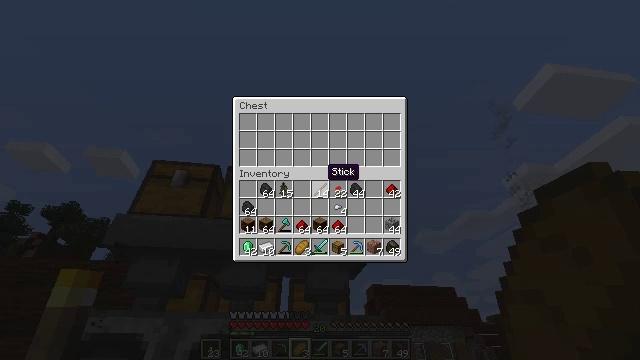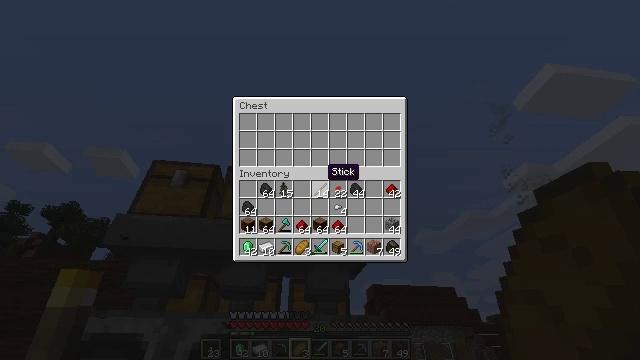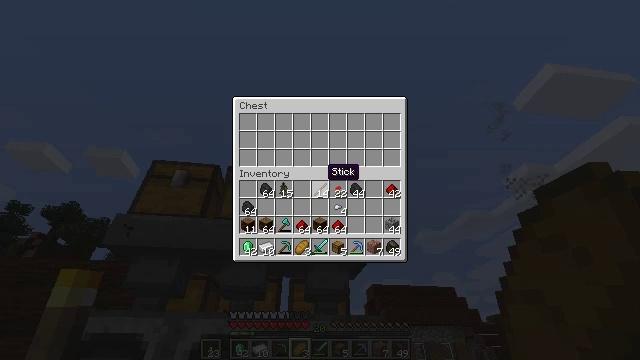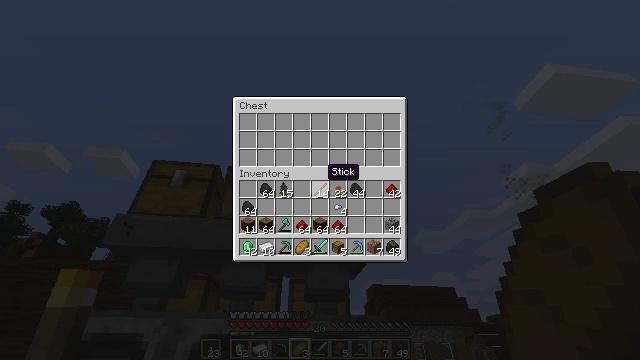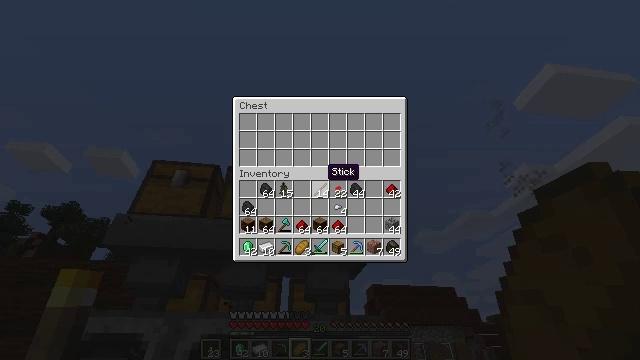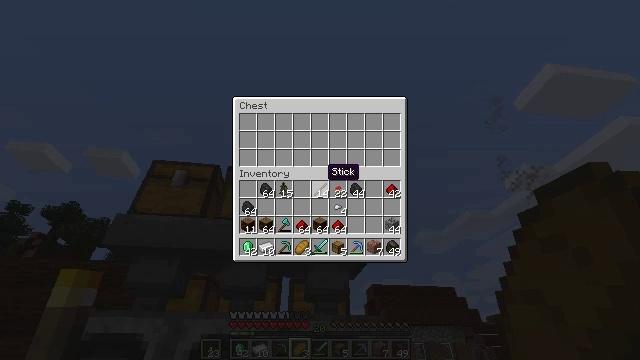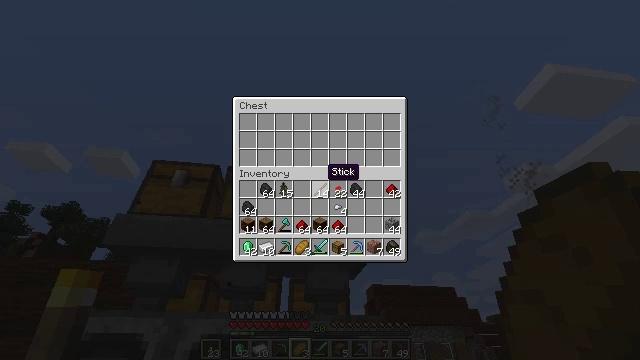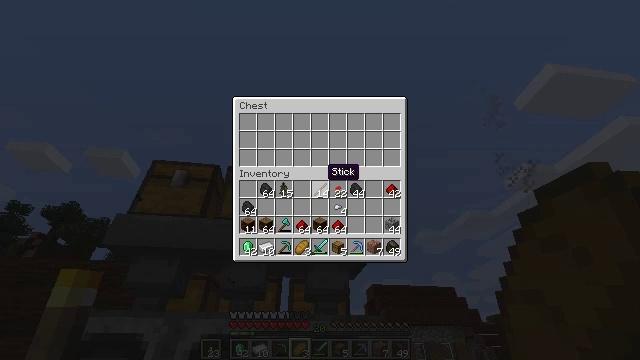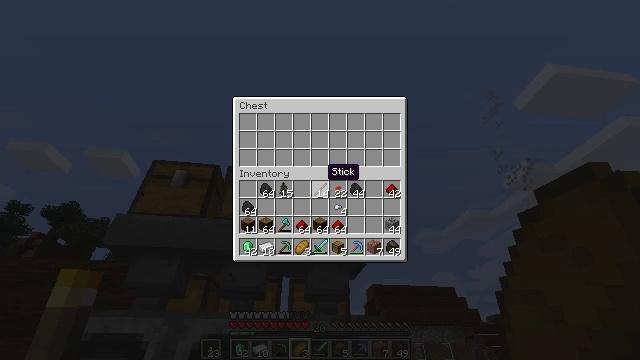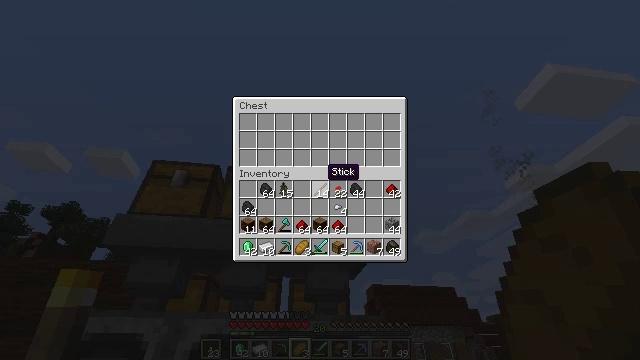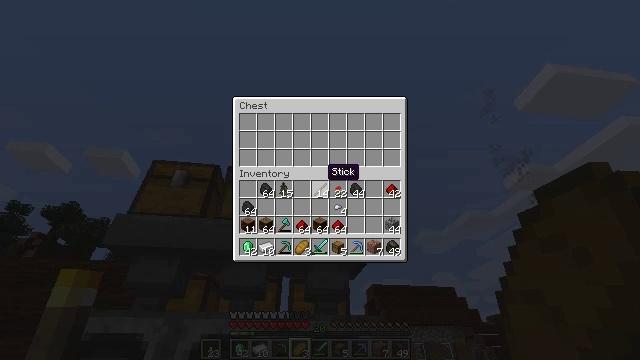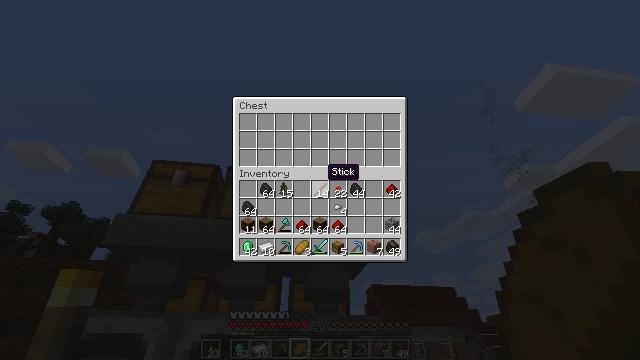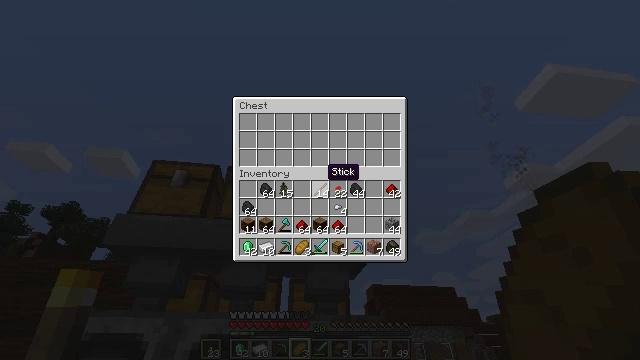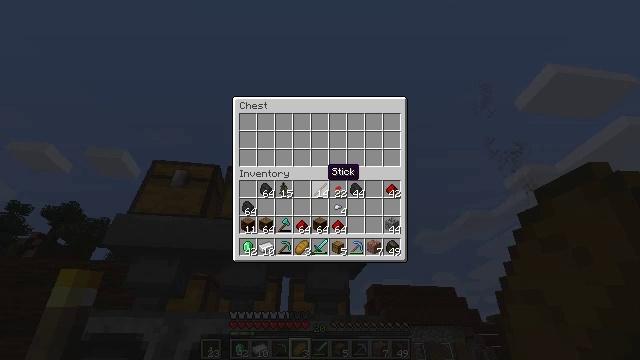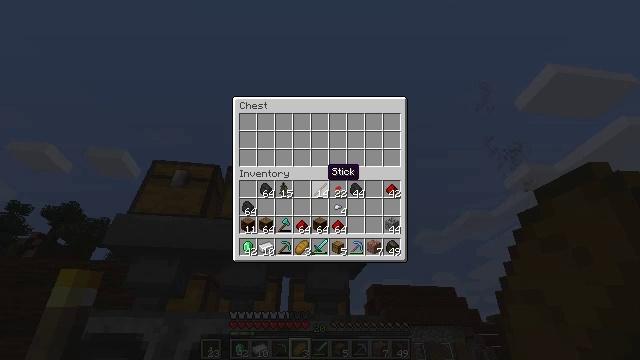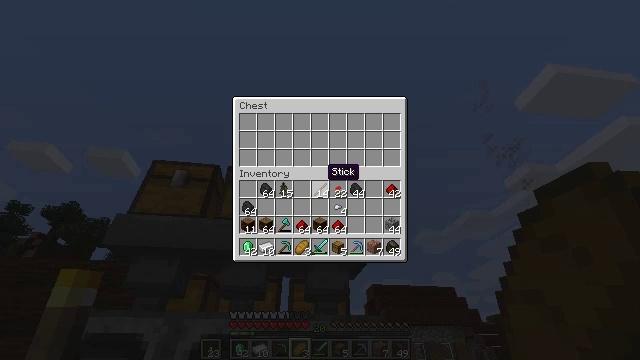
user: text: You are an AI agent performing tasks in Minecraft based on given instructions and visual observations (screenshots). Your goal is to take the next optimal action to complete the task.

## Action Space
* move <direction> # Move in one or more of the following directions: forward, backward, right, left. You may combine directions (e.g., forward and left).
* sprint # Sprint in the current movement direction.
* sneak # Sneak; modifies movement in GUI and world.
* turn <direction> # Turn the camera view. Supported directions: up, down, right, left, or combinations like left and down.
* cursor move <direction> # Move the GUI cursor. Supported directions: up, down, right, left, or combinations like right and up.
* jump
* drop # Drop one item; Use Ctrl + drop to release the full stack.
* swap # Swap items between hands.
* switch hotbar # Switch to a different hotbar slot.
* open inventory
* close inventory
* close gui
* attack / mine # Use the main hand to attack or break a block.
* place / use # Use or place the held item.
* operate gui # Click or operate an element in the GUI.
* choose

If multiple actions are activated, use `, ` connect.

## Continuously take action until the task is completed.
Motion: motion action
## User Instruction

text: Interact with the crafting table to obtain an emerald.
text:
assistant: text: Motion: no_op
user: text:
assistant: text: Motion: no_op
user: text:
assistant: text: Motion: no_op
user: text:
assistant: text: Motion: no_op
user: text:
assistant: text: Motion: no_op
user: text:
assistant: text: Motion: no_op
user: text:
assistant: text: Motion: no_op
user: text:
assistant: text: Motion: no_op
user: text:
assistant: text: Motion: no_op
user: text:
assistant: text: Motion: no_op
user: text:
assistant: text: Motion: no_op
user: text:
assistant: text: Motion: no_op
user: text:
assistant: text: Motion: no_op
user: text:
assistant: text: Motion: no_op
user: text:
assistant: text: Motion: no_op
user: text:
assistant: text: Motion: no_op
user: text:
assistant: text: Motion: no_op
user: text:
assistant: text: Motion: no_op
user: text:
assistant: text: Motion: no_op
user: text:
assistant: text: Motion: no_op
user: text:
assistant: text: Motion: no_op
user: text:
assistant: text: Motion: no_op
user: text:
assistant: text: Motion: no_op
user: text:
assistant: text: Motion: no_op
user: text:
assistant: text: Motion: no_op
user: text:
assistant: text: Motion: no_op
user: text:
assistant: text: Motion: no_op
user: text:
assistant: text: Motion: no_op
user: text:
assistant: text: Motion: no_op
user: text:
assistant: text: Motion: no_op